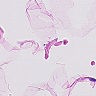
Metastatic tissue present: no